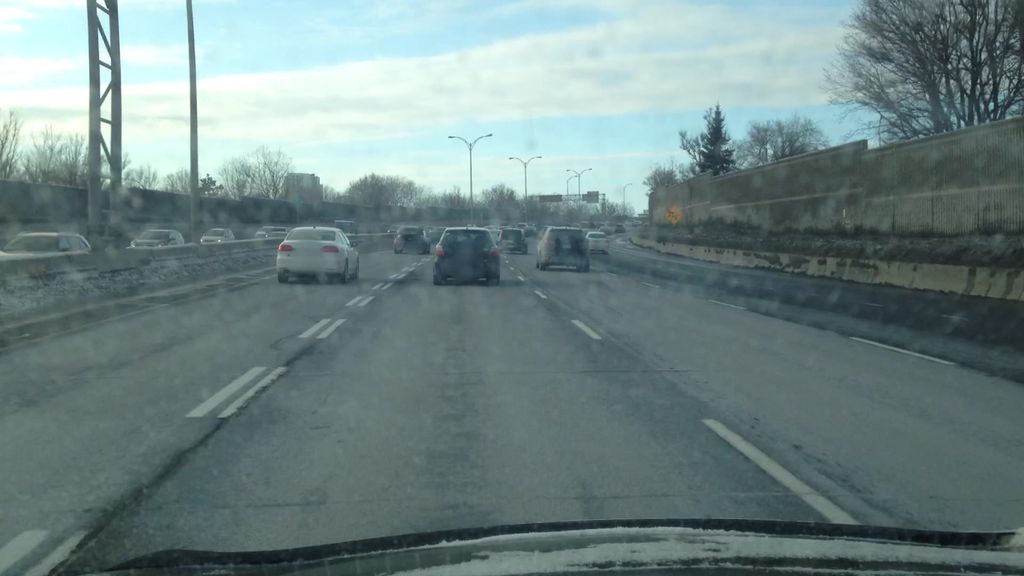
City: montreal